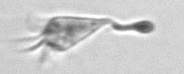
Label: Paratontonia_gracillima